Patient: sex M, age 67
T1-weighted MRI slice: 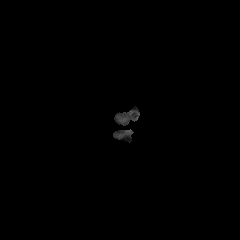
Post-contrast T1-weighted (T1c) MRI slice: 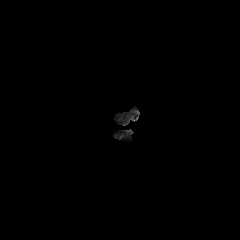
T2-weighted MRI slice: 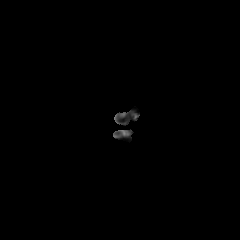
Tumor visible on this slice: no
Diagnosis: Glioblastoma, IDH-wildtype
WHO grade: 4